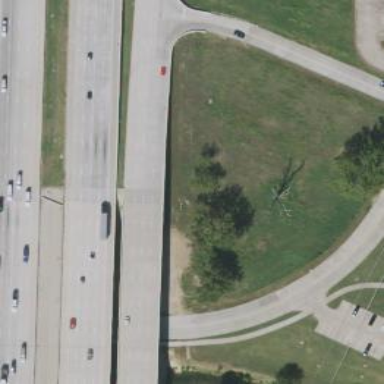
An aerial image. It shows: Secondary road with frontage road and bridge.